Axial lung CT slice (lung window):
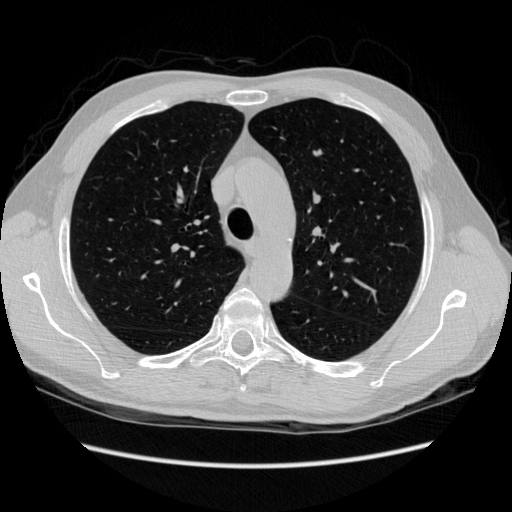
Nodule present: no